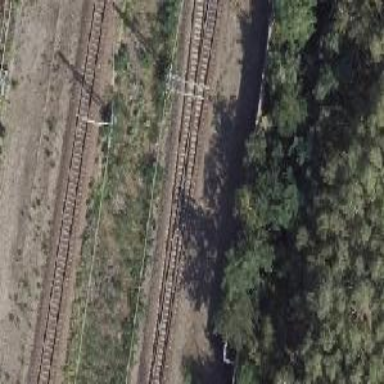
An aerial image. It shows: Solitary milestone along the railway.